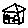
Label: house